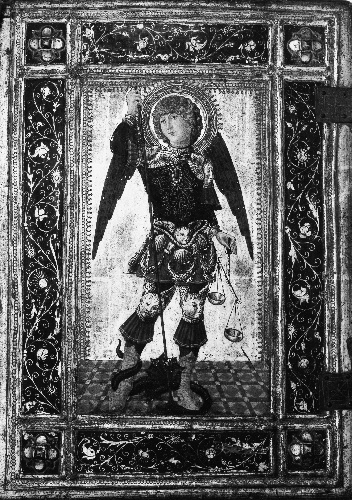
Title: Saint Michael
Artist: Neroccio de' Landi
Artist bio: Italian, before 1907
Object type: Painting, recto of a book cover
Classification: Paintings
Medium: Tempera on wood
Dimensions: Overall 23 1/2 x 15 1/2 in. (59.7 x 39.4 cm); central field 10 x 5 5/8 in. (25.4 x 14.3 cm)
Department: European Paintings
Credit line: Gift of Mrs. Ridgely Hunt, in memory of William Cruger Pell, 1907
Accession year: 1907
Repository: Metropolitan Museum of Art, New York, NY
Tags: Saint Michael|Men|Dragons|Scales